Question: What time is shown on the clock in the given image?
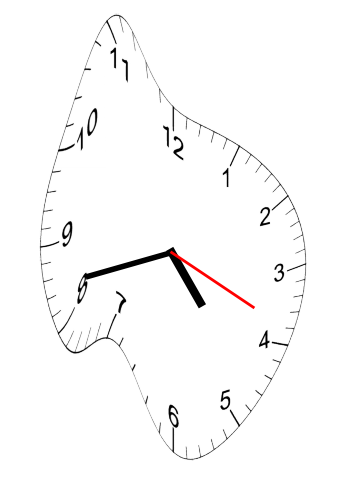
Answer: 04:42:19